Question: I am wondering how to load <URL> in python. I can load it in imageJ using the pictures settings, but I cannot figure out how to load it in python.

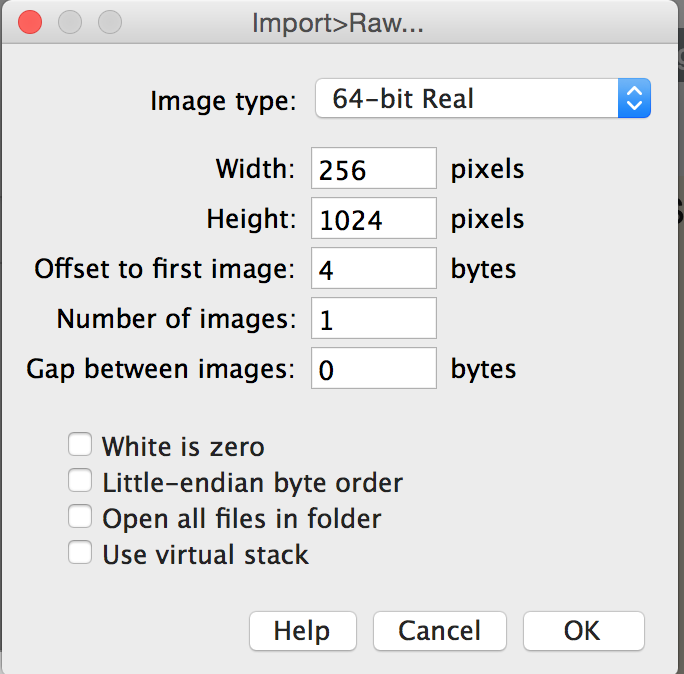
Answer: In a nutshell:
'''
import numpy as np
import matplotlib.pyplot as plt
fname = 'Downloads/image.bdat'
with open(fname, 'r') as infile:
infile.seek(4)
data = np.fromfile(infile, dtype='>f8').reshape(1024, 256)
fig, ax = plt.subplots()
im = ax.imshow(data, cmap='gray')
ax.set(xticks=[], yticks=[])
fig.colorbar(im)
fig.savefig('figure_1.png', bbox_inches='tight')
plt.show()
'''

---
Let me back up and explain what's going on.
First off, to read "raw" data in from a file into a numpy array, use 'numpy.fromfile' with the appropriate dtype and then reshape it.
You have most of the information we need (shape, offset into the file where the data begins, and dtype). However, there are a few other things we need to know: the endianness of the data and the order of the array (usually C or F ordered).
To read data at an offset with 'numpy.fromfile', it's easiest to 'seek' to that offset before calling the function. In your case, you have an offset into the file of 4 bytes before the data starts (presumably the first 4 bytes are the image size/shape or something else).
That gives us:
'''
fname = 'Downloads/image.bdat'
with open(fname, 'r') as infile:
infile.seek(4)
'''
Next well use 'fromfile'. However, the first thing you're likely to try will yield an odd result:
'''
fname = 'Downloads/image.bdat'
with open(fname, 'r') as infile:
infile.seek(4)
data = np.fromfile(infile, dtype=np.float64).reshape(1024, 256)
'''

Those values seem unreasonable, and we're getting noise as an image. We've probably used the wrong datatype. Based on your information, we know it's a 64-bit float of some sort, so the most likely scenario is a difference in <URL>
That gets us the rest of the way there:
'''
fname = 'Downloads/image.bdat'
with open(fname, 'r') as infile:
infile.seek(4)
data = np.fromfile(infile, dtype='>f8').reshape(1024, 256)
'''
Note that we could have also use the 'byteswap' method, if you find it more readable:
'''
fname = 'Downloads/image.bdat'
with open(fname, 'r') as infile:
infile.seek(4)
data = np.fromfile(infile, dtype=np.float64).reshape(1024, 256)
data = data.byteswap()
'''
---
There's one final piece of information that we need in general: The <URL>. For 2D arrays, there's only C and Fortran ordering. For higher-dimensional arrays, there are technically other orderings, but they're almost never used.
In this case, it's C-ordered (or "row-major"), so the likely first guess ('.reshape(nrows, ncols)') works correctly. If it was fortran ordered, we'd swap the number or rows and columns in the reshape and then transpose it.
'''
fname = 'Downloads/image.bdat'
with open(fname, 'r') as infile:
infile.seek(4)
data = np.fromfile(infile, dtype='>f8').reshape(256, 1024).T
'''
Alternatively, for better readability, you could do:
'''
data = np.fromfile(infile, dtype='>f8').reshape(1024, 256, order='F')
'''